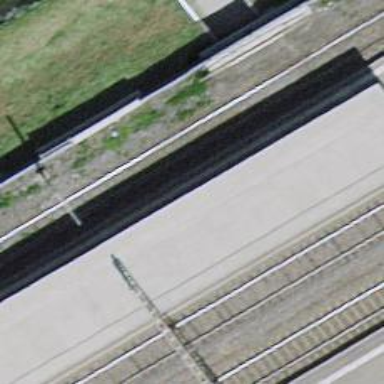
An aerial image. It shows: Public transport stop position.